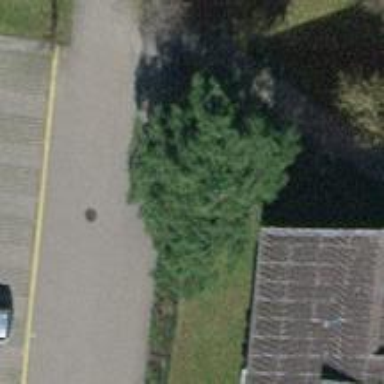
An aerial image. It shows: Urban tree adds touch of nature to the surroundings.